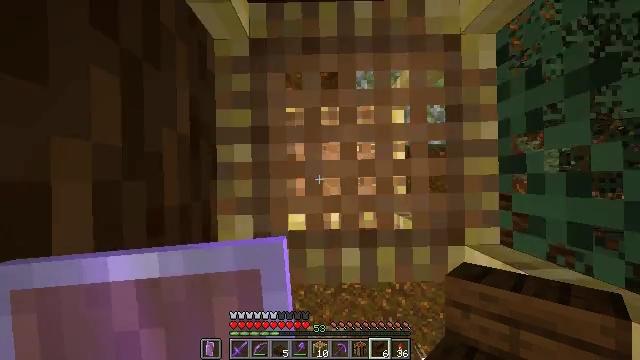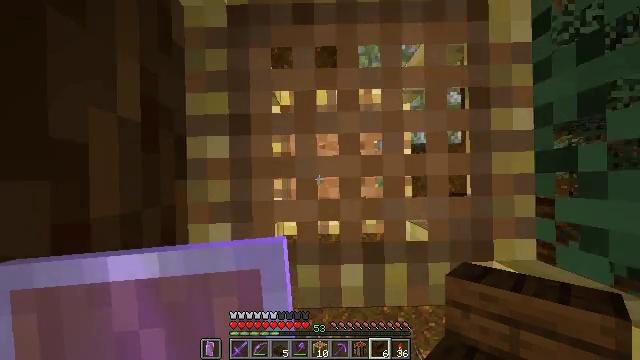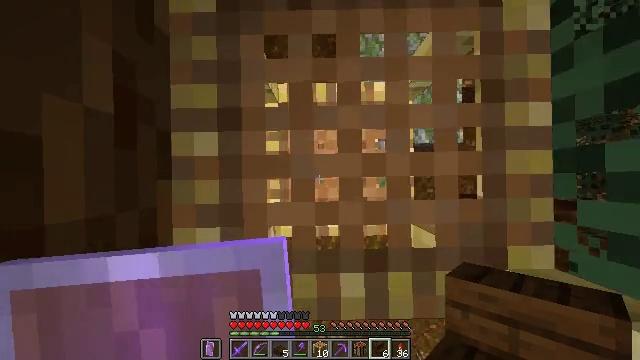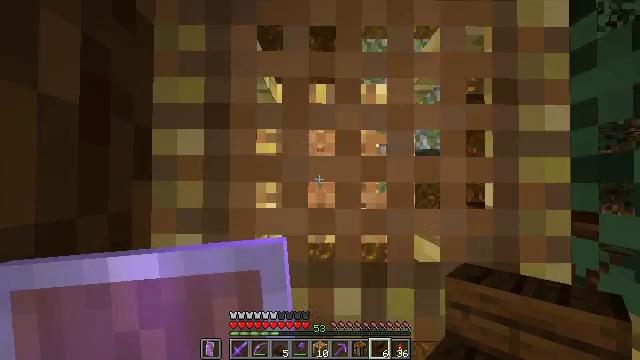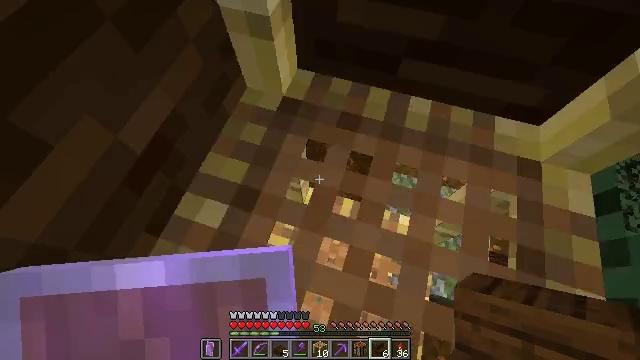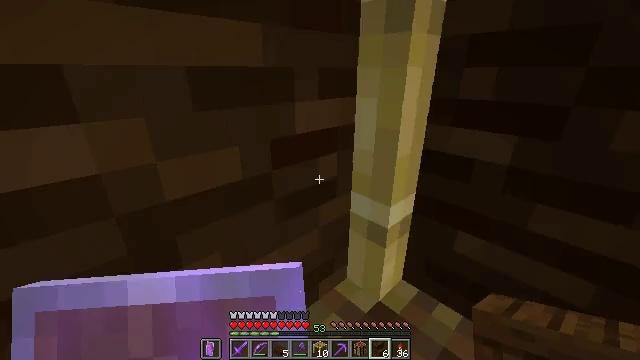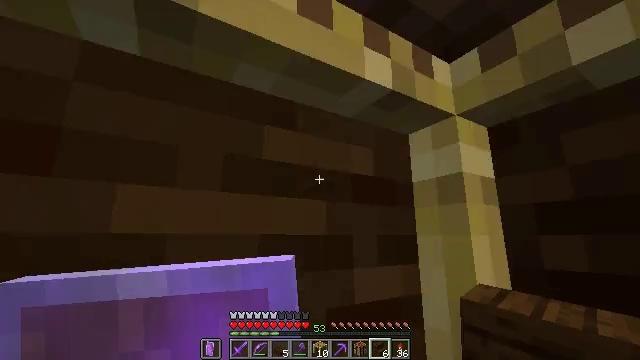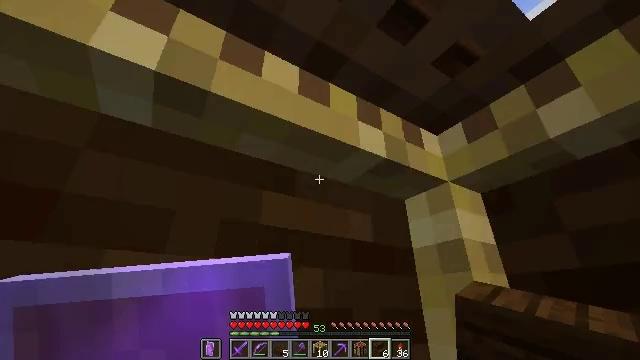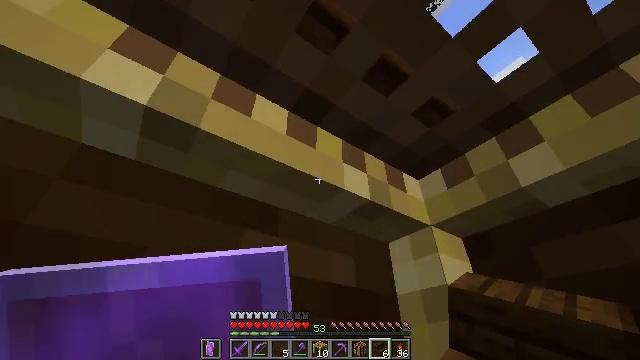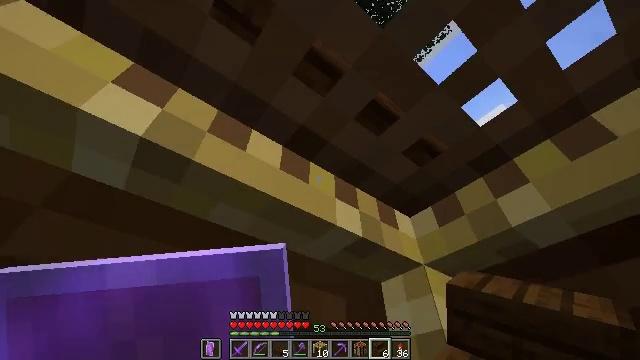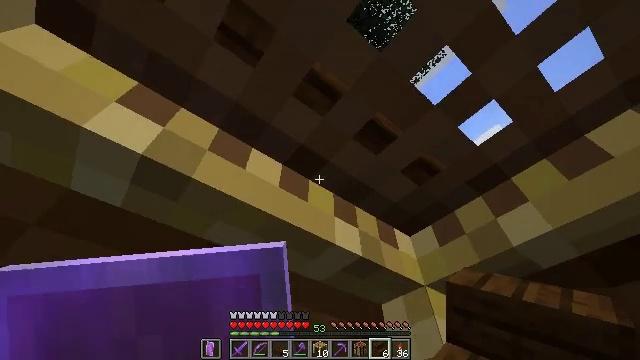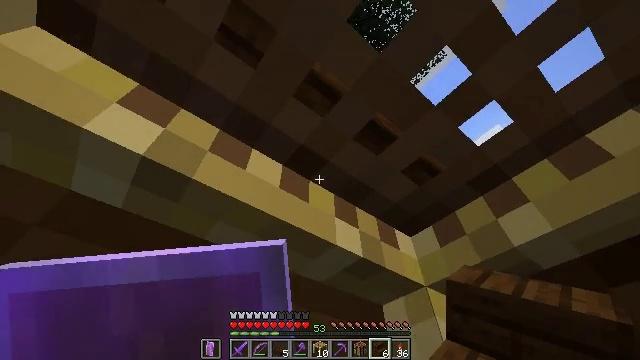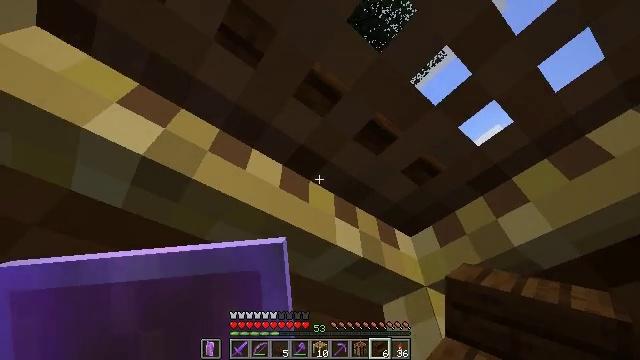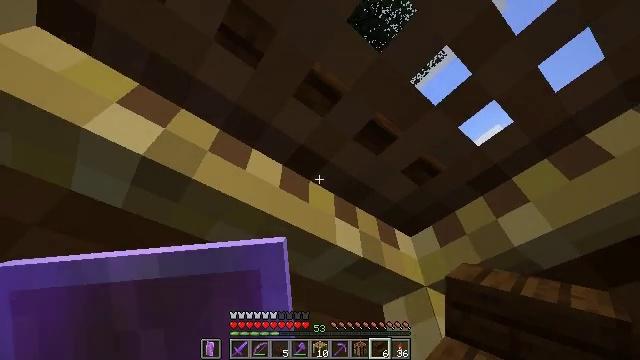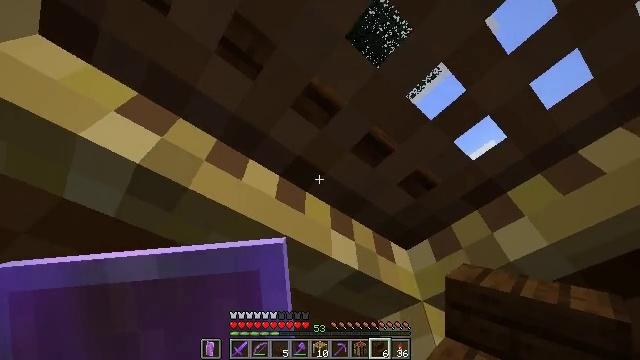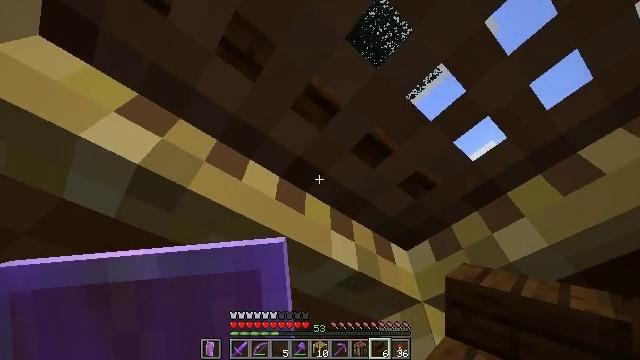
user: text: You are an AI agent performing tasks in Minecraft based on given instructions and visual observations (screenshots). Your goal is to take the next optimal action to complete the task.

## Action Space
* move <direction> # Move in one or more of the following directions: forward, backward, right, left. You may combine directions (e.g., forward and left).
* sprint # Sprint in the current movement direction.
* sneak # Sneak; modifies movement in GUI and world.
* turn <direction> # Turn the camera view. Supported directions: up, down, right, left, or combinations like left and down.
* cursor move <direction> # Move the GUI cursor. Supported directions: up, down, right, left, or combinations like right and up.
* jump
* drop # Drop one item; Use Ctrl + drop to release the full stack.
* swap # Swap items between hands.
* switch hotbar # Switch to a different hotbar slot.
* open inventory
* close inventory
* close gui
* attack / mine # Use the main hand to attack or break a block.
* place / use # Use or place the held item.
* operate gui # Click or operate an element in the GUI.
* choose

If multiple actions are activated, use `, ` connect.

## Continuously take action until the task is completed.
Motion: motion action
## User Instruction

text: Remove the scaffolding structure.
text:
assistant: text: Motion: no_op
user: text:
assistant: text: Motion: no_op
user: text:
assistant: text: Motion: turn left
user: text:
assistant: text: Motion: turn left and up
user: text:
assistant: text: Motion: turn left and up
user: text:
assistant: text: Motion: turn left and up
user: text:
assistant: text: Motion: turn up
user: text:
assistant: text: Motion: turn right and up
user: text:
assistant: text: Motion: turn right and up
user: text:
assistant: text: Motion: turn up
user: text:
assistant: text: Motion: no_op
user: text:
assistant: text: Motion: no_op
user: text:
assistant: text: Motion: no_op
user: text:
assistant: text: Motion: turn right and up
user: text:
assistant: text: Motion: no_op
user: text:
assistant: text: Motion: no_op
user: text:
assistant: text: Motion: turn right
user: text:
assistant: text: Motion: turn right and up
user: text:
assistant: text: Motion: turn right and up
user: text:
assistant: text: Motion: turn right and up
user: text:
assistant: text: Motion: turn right and up
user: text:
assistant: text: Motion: turn up
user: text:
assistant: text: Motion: no_op
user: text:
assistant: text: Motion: no_op
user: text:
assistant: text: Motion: no_op
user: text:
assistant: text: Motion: no_op
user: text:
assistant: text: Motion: no_op
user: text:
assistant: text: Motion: no_op
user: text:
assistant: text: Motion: turn right and up
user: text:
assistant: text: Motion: turn right and up